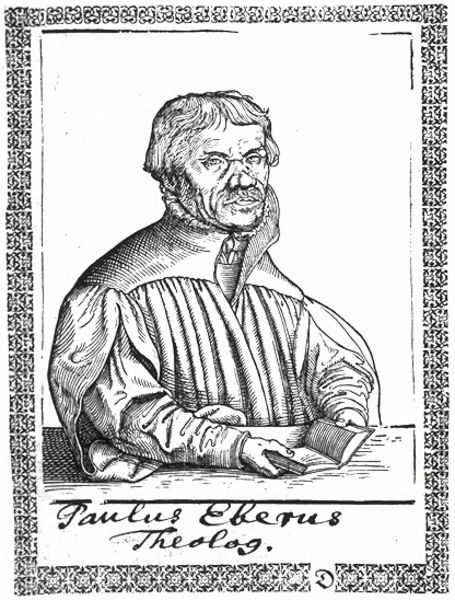
Titel: Bildnis des Paul Eber
Künstler: Lucas d.J. Cranach
Institution: (Seriendruck)
Schlagwörter: hand, mann, umhang, weiß, grob, frisur, grau, haar, licht, mund, nase, ohr, profil, schwarz, tisch, tische, zeichnung, blick, ornament, bart, hemd, schnurrbart, augen, bibel, falten, gesicht, kragen, rahmen, ärmel, bild, bildnis, hände, portrait, porträt, kirche, geistlicher, gewand, haare, mantel, borte, renaissance, schrift, haltung, grafik, graphik, rand, inschrift, lesen, robe, überwurf, faltenwurf, schnauzbart, name, tusche, buch, paul, druck, druckgraphik, schraffur, stich, titel, kupfer, strich, bleistift, talar, wangenknochen, runzeln, seitenprofil, portät, mittelalter, mönch, gelehrter, kupferstich, zweifarbig, eber, mäander, gebetbuch, tonsur, alten, reformation, schaube, theologe, lcoke, paulus, eberus, paul eber, paulus eberus, umhangf, d, knubbelnase